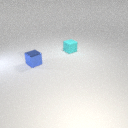
small cyan rubber cube behind small blue metal cube